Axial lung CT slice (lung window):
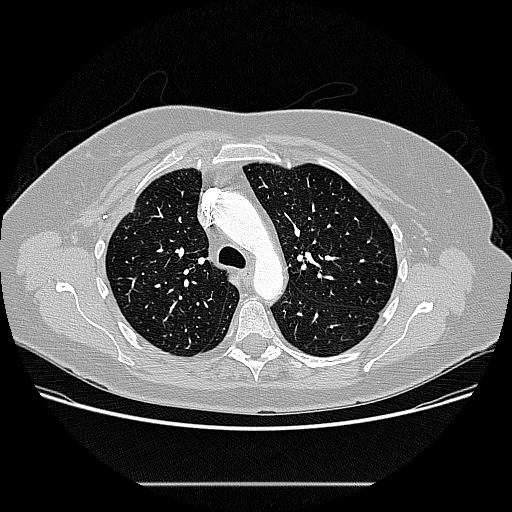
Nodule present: no